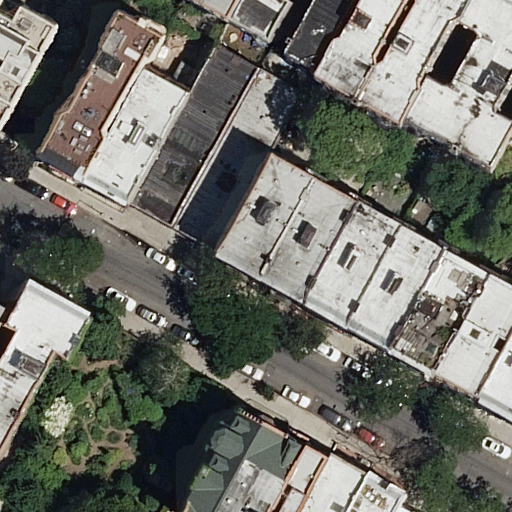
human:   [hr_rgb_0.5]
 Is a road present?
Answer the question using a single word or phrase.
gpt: yes

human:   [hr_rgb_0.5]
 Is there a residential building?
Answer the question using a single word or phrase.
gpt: yes

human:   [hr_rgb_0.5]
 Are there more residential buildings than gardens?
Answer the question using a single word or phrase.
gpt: yes

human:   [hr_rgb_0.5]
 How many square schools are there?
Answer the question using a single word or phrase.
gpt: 0

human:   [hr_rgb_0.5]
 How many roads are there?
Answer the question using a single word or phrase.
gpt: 1

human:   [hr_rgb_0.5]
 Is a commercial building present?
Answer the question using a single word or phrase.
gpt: no

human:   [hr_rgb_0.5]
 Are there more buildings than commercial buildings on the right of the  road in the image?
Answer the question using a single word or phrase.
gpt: yes

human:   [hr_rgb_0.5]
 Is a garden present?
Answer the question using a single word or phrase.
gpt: yes

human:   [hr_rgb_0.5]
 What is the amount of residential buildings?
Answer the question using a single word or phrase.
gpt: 23

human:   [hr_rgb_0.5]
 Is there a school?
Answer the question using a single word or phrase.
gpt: yes

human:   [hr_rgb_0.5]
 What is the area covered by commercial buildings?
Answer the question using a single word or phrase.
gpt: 0m2

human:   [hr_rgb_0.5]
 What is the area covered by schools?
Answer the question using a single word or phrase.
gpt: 487m2

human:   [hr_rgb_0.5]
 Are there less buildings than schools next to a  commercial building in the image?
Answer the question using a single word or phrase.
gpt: no

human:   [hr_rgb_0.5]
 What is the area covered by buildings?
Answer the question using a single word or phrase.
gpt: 5213m2

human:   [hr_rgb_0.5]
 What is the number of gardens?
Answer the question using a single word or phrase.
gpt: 1

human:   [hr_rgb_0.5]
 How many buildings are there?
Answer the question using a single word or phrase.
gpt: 24

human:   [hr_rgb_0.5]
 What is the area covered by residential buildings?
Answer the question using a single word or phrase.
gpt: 4725m2

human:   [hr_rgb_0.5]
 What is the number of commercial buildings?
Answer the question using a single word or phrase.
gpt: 0

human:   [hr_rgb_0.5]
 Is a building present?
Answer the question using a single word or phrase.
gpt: yes

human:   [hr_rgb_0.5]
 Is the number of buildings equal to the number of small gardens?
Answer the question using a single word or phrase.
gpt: no

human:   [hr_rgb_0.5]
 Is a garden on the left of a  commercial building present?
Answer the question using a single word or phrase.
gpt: no

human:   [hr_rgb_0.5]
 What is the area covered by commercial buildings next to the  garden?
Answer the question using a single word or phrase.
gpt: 0m2

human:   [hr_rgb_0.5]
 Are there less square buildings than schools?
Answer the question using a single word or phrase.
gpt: yes

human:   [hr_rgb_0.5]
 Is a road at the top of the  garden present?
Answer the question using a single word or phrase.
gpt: yes

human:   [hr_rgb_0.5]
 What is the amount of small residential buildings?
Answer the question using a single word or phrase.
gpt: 4

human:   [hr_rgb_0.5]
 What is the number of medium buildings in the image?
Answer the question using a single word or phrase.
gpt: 20

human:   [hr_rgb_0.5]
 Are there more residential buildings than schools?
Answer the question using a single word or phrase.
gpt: yes

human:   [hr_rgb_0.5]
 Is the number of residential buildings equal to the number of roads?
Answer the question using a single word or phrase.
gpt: no

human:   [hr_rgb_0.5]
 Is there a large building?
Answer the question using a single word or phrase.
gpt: no

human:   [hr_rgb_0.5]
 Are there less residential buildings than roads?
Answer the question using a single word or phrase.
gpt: no

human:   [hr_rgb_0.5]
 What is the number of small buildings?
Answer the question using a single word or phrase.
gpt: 4

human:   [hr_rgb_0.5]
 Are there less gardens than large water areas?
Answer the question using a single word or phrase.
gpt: no

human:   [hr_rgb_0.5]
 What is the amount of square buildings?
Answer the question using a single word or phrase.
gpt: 0

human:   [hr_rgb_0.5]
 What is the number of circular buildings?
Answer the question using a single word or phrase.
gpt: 0

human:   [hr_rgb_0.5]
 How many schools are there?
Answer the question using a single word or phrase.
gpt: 1

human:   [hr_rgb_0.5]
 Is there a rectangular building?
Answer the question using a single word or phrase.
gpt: yes

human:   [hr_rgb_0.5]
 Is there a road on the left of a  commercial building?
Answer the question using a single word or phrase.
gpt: no

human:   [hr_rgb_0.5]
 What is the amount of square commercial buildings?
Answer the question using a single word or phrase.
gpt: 0

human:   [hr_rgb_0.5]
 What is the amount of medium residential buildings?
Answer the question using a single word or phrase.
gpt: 19

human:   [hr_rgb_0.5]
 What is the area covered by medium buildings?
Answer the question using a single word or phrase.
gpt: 5060m2

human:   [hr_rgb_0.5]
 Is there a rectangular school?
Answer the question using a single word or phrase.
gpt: no

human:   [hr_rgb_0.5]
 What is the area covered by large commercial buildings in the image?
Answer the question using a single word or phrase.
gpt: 0m2

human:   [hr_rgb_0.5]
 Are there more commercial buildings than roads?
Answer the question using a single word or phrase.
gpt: no

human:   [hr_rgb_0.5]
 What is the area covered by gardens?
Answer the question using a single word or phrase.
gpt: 262m2

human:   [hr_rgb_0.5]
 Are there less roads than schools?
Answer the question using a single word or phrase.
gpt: no

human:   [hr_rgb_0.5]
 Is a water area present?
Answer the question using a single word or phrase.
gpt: no

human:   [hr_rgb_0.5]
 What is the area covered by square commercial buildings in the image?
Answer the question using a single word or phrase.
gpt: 0m2

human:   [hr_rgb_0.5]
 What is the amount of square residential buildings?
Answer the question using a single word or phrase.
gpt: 0

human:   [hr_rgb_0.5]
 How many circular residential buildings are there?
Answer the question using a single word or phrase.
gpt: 0

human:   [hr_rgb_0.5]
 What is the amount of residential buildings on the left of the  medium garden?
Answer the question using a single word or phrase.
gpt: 1

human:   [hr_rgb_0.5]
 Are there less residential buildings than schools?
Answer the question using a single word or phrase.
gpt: no

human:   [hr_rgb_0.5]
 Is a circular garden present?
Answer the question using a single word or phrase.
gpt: no

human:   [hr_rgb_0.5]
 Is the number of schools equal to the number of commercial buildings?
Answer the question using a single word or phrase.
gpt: no

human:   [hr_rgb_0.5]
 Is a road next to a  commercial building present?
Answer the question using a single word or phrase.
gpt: no

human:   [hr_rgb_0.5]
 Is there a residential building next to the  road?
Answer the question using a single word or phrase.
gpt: yes

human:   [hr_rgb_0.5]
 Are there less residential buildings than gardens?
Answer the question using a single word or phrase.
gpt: no

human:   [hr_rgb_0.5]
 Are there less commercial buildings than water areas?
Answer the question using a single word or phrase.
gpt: no

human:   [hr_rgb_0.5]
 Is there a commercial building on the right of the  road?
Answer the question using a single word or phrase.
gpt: no

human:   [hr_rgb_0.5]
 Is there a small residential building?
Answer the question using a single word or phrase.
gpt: yes

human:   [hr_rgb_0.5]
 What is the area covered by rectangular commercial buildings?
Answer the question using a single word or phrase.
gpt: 0m2

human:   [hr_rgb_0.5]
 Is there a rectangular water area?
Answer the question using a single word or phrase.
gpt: no

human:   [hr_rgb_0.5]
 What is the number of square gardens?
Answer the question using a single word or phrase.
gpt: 0

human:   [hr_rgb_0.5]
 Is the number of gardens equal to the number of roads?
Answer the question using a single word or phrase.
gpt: yes

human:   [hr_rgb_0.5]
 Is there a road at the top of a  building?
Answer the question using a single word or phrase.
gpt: yes